【题型】解答题　【知识点】平面几何　【难度】medium
如图，在平行四边形 \(ABCD\) 中，\(BC = 1\)，点 \(E,F\) 是对角线 \(BD\) 上的两点，且 \(BE = EF = FD\)，\(AE\) 的延长线交 \(BC\) 于点 \(G\)，\(GF\) 的延长线交 \(AD\) 于点 \(H\)。

(1) 求 \(HD\) 的长；
(2) 设 \(\triangle BGE\) 的面积为 \(S\)，求四边形 \(AEFH\) 的面积。（用含 \(S\) 的代数式表示）
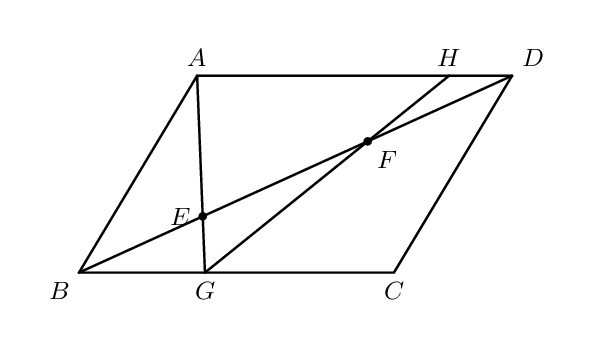
【解答】
【答案】(1) \(HD = \boldsymbol{\frac{1}{4}}\)
(2) \(\boldsymbol{\frac{7}{2}S}\)
\vspace{1em}
【分析】此题考查平行四边形的性质、相似三角形的判定与性质等知识，证明 \(\triangle BGE \backsim \triangle DAE\) 及 \(\triangle HDF \backsim \triangle GBF\) 是解题的关键。
(1) 由平行四边形的性质得 \(BC = AD = 1\)，\(BC \parallel AD\)。由 \(BE = EF = FD\)，得 \(\frac{BE}{DE} = \frac{FD}{FB} = \frac{1}{2}\)。可证明 \(\triangle BGE \backsim \triangle DAE\)，得 \(\frac{GB}{AD} = \frac{BE}{DE} = \frac{1}{2}\)，求得 \(GB = \frac{1}{2}\)。再证明 \(\triangle HDF \backsim \triangle GBF\)，得 \(\frac{HD}{GB} = \frac{FD}{FB} = \frac{1}{2}\)，即可得出 \(HD = \frac{1}{4}\)。
(2) 由 \(\triangle BGE \backsim \triangle DAE\)，得 \(\frac{S_{\triangle BGE}}{S_{\triangle DAE}} = \left(\frac{BE}{DE}\right)^2 = \frac{1}{4}\)，则 \(S_{\triangle DAE} = 4S_{\triangle BGE} = 4S\)。而 \(S_{\triangle BGE} = S_{\triangle FGE} = S\)，则 \(S_{\triangle GBF} = 2S\)。由 \(\triangle HDF \backsim \triangle GBF\)，得 \(\frac{S_{\triangle HDF}}{S_{\triangle GBF}} = \left(\frac{FD}{FB}\right)^2 = \frac{1}{4}\)，进而得出 \(S_{\text{四边形}AEFH} = S_{\triangle DAE} - S_{\triangle HDF} = \frac{7}{2}S\)，即可求解。
\vspace{1em}
【详解】(1) 解：\(\because\) 四边形 \(ABCD\) 是平行四边形，\(BC = 1\)，
\[
\therefore BC = AD = 1,\ BC \parallel AD,
\]
\(\because\) 点 \(E\)、\(F\) 是对角线 \(BD\) 上的两点，且 \(BE = EF = FD\)，
\[
\therefore \frac{BE}{DE} = \frac{FD}{FB} = \frac{1}{2}.
\]
\(\because GB \parallel AD\)，
\[
\therefore \triangle BGE \backsim \triangle DAE,
\]
\[
\therefore \frac{GB}{AD} = \frac{BE}{DE} = \frac{1}{2},
\]
\[
\therefore GB = \frac{1}{2}AD = \frac{1}{2}.
\]
\(\because HD \parallel GB\)，
\[
\therefore \triangle HDF \backsim \triangle GBF,
\]
\[
\therefore \frac{HD}{GB} = \frac{FD}{FB} = \frac{1}{2},
\]
\[
\therefore HD = \frac{1}{2}GB = \frac{1}{4}.
\]
\[
\therefore HD = \frac{1}{4};
\]
(2) \(\because \triangle BGE \backsim \triangle DAE\)，\(S_{\triangle BGE} = S\)，
\[
\therefore \frac{S_{\triangle BGE}}{S_{\triangle DAE}} = \left(\frac{BE}{DE}\right)^2 = \frac{1}{4},
\]
\[
\therefore S_{\triangle DAE} = 4S_{\triangle BGE} = 4S.
\]
\(\because BE = EF\)，
\[
\therefore S_{\triangle BGE} = S_{\triangle FGE} = S,
\]
\[
\therefore S_{\triangle GBF} = 2S_{\triangle BGE} = 2S.
\]
\(\because \triangle HDF \backsim \triangle GBF\)，
\[
\therefore \frac{S_{\triangle HDF}}{S_{\triangle GBF}} = \left(\frac{FD}{FB}\right)^2 = \left(\frac{1}{2}\right)^2 = \frac{1}{4},
\]
\[
\therefore S_{\triangle HDF} = \frac{1}{4}S_{\triangle GBF} = \frac{1}{4} \times 2S = \frac{1}{2}S.
\]
\[
\therefore S_{\text{四边形}AEFH} = S_{\triangle DAE} - S_{\triangle HDF} = 4S - \frac{1}{2}S = \frac{7}{2}S.
\]
\(\therefore\) 四边形 \(AEFH\) 的面积为 \(\frac{7}{2}S\)。